RGB frame:
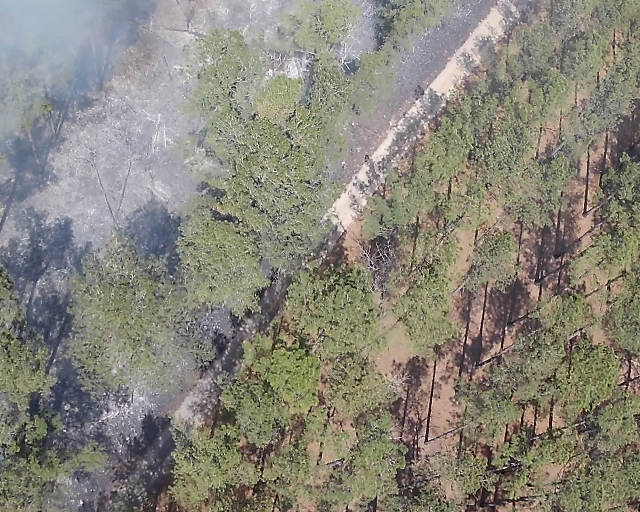
Thermal frame:
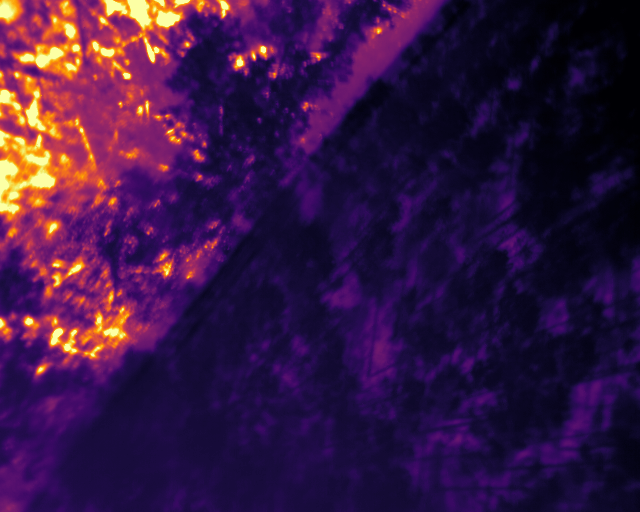
Captured: 2026-02-27 02:42:09
Pixels at or above 80 °C: 14503 (fraction of frame: 0.04426)